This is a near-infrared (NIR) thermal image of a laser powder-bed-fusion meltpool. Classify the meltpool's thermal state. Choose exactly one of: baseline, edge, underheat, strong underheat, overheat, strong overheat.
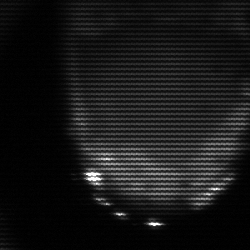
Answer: edge